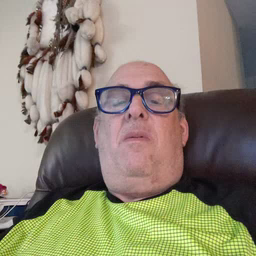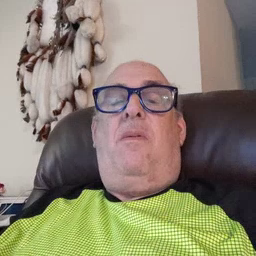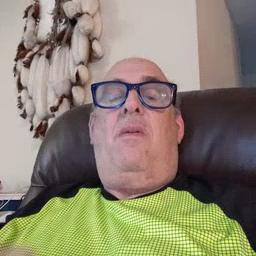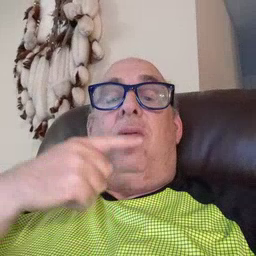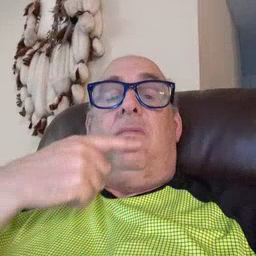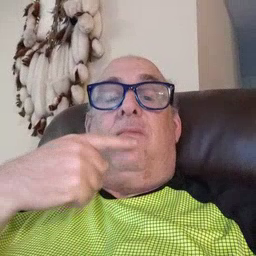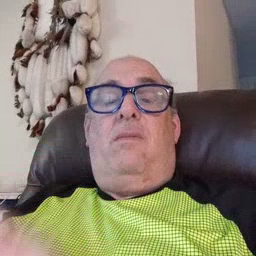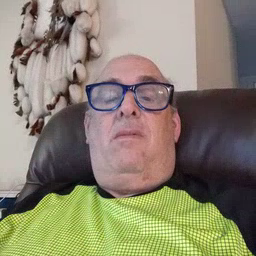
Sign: say